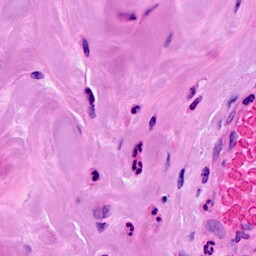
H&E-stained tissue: Breast